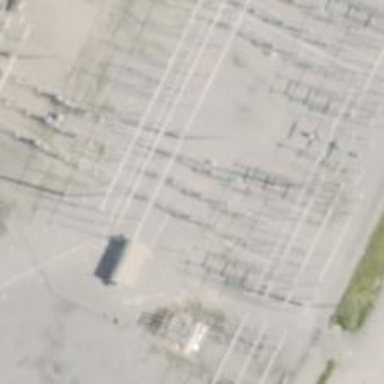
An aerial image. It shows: Switch used for power control.